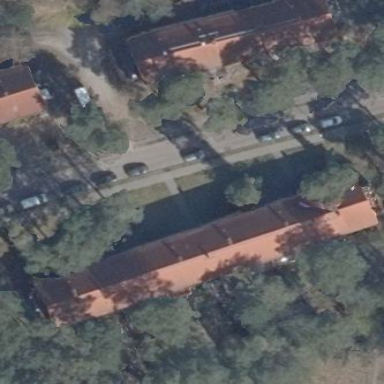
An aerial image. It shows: Residential building with gabled red roof.